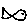
Label: fish